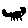
Label: square